Question: I am using the R package "poweRlaw" to estimate and subsequently draw from discrete power law distributions, however the distribution drawn from the fit does not seem to match the data. To illustrate, consider this example from a guide for this package: <URL>. Here we first download an example dataset from the package and then fit a discrete power law.
'''
library("poweRlaw")
data("moby", package = "poweRlaw")
m_pl = displ$new(moby)
est = estimate_xmin(m_pl)
m_pl$setXmin(est)
'''
The fit looks like a good one, as we can't discard the hypothesis that this data is drawn from a power distribution (p-value > 0.05):
'''
bs = bootstrap_p(m_pl, threads = 8)
bs$p
'''
However, when we draw from this distribution using the built in function dist_rand(), the resulting distribution is shifted to the right of the original distribution:
'''
set.seed(1)
randNum = dist_rand(m_pl, n = length(moby))
plot(density(moby), xlim = c(0, 1000), ylim = c(0, 1), xlab = "", ylab = "", main = "")
par(new=TRUE)
plot(density(randNum), xlim = c(0, 1000), ylim = c(0, 1), col = "red", xlab = "x", ylab = "Density", main = "")
'''

I am probably misunderstanding what it means to draw from a power distribution, but does this happen because we only fit the tail of the experimental distribution (so we draw after the parameter Xmin)? If something like this is happening, is there any way I can compensate for this fact so that the fitted distribution resembles the experimental distribution?
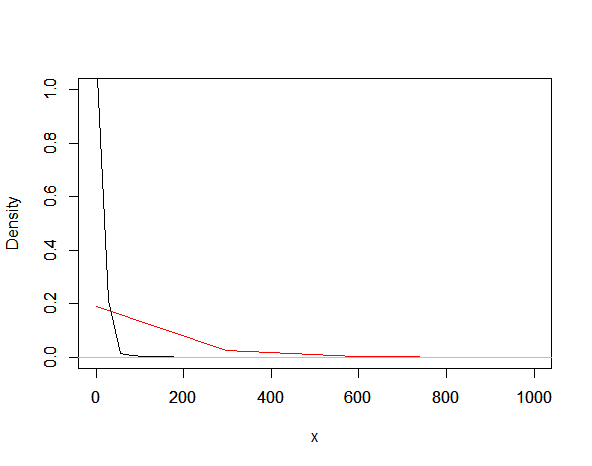
Answer: So there's a few things going on here.
1. As you hinted at in your question, if you want to compare distributions, you need to truncate moby, so moby = moby[moby >= m_pl$getXmin()]
2. Using density() is a bit fraught. This is a kernel density smoother, that draws Normal distributions over discrete points. As the powerlaw has a very long tail, this is suspect
3. Comparing the tails of two powerlaw distributions is tricky (simulate some data and see).
Anyway, if you run
'''
set.seed(1)
x = dist_rand(m_pl, n = length(moby))
# Cut off the tail for visualisation
moby = moby[moby >= m_pl$getXmin() & moby < 100]
plot(density(moby), log = "xy")
x = x[ x < 100]
lines(density(x), col = 2)
'''
Gives something fairly similar.